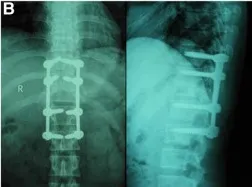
X-rays.
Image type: radiology (x_ray)